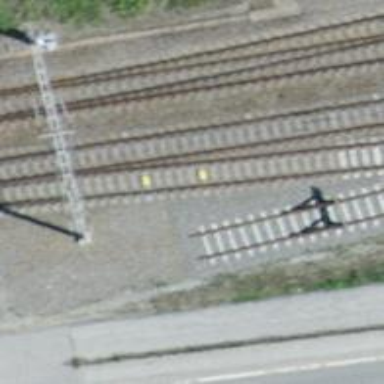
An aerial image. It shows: Railway buffer stop.